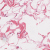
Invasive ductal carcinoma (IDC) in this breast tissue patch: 0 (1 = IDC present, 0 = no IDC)